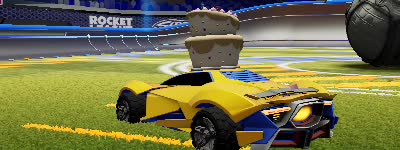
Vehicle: werewolf